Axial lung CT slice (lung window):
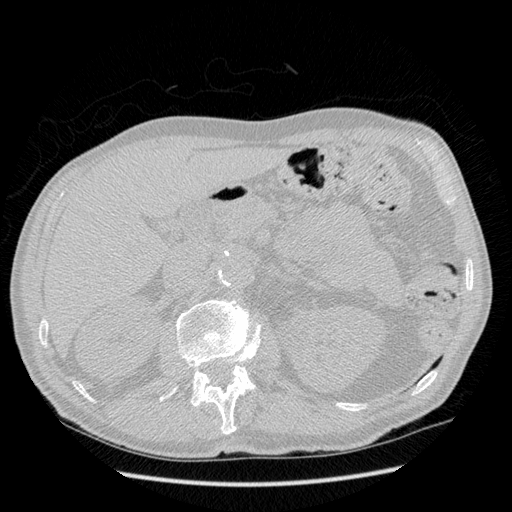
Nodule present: no